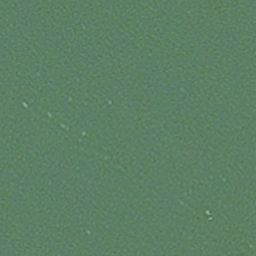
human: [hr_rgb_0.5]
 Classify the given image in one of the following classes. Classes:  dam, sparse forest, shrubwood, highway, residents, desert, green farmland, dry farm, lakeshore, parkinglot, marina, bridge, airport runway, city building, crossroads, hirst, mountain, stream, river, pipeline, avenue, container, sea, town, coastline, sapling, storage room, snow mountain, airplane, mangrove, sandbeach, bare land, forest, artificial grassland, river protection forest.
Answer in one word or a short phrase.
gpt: sea